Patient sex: F
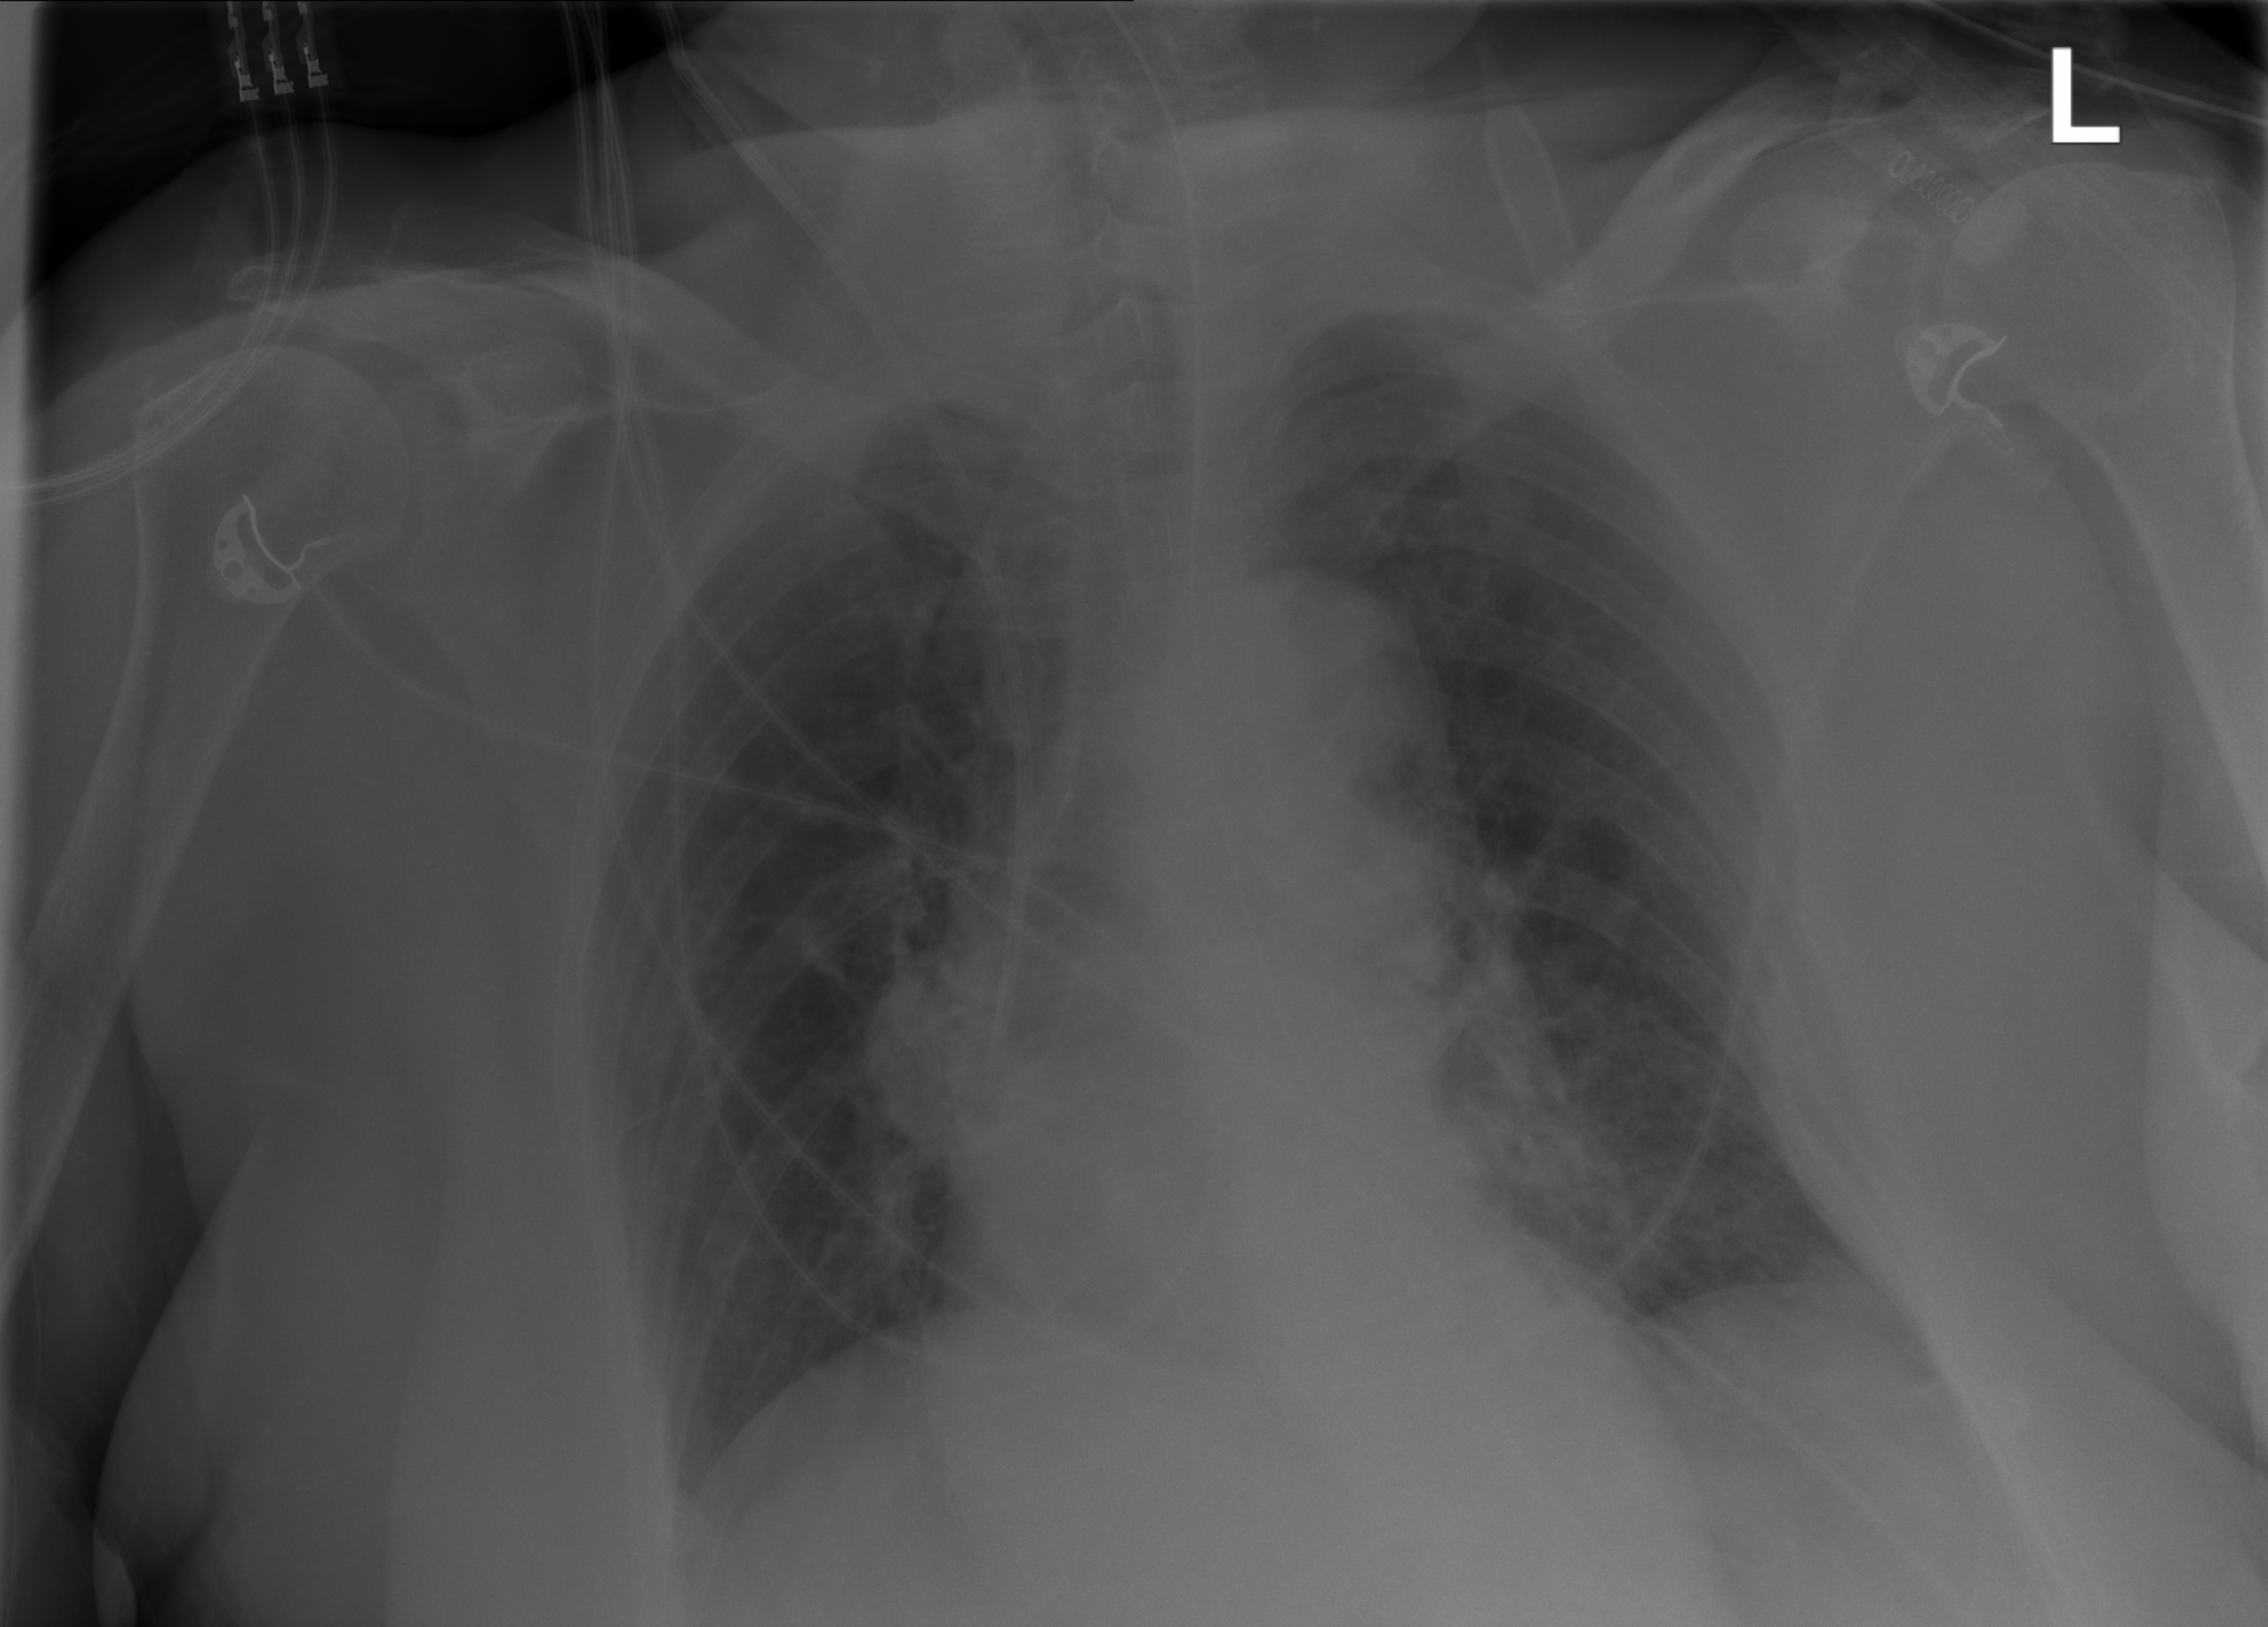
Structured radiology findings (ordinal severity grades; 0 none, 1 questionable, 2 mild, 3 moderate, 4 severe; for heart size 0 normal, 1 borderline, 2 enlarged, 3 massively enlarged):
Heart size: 0
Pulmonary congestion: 0
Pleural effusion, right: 0
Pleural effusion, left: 0
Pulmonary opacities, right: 0
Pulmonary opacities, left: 1
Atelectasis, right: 0
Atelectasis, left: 2